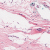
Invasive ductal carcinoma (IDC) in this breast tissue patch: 0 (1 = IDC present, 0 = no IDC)